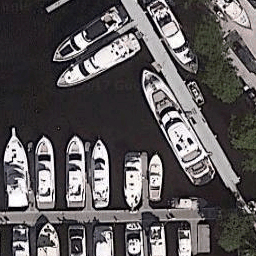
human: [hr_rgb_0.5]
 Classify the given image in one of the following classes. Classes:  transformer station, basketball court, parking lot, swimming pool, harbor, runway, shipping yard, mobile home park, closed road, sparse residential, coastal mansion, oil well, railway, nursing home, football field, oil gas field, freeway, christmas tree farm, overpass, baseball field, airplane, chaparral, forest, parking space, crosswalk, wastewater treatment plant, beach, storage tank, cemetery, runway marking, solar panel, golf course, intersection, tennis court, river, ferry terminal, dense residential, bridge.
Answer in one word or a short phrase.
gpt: harbor